Question: In my current project I am unable to set the "Other Linker Flags" as I have in others projects. No matter what I put in the "Other Link Flags" section of my xcode project settings it does not show up in the detailed build log, and the desired linking does not happen:

> Ld build/Debug-iphonesimulator/MyProject.app/MyProject normal i386
cd /Users/theUser/Development/xm8vc/MyProject/trunk
setenv MACOSX_DEPLOYMENT_TARGET 10.6
setenv PATH "/Developer/Platforms/iPhoneSimulator.platform/Developer/usr/bin:/Developer/usr/bin:/usr/bin:/bin:/usr/sbin:/sbin"
/Developer/Platforms/iPhoneSimulator.platform/Developer/usr/bin/g++-4.2 -arch i386 -isysroot /Developer/Platforms/iPhoneSimulator.platform/Developer/SDKs/iPhoneSimulator4.2.sdk -L/Users/theUser/Development/xm8vc/MyProject/trunk/build/Debug-iphonesimulator -L/Users/theUser/Development/xm8vc/MyProject/trunk -F/Users/theUser/Development/xm8vc/MyProject/trunk/build/Debug-iphonesimulator -F/Users/theUser/Development/xm8vc/MyProject/trunk -filelist /Users/theUser/Development/xm8vc/MyProject/trunk/build/MyProject.build/Debug-iphonesimulator/MyProject.build/Objects-normal/i386/MyProject.LinkFileList -mmacosx-version-min=10.6 -lxml2 -Xlinker -objc_abi_version -Xlinker 2 -framework Foundation -framework UIKit -framework CoreGraphics -framework CoreData -framework QuartzCore -framework AVFoundation -framework AddressBook -framework AddressBookUI -framework AudioToolbox -framework OpenGLES -framework CFNetwork -framework SystemConfiguration -framework MediaPlayer -lxml2 -lz -framework SpeechKit -o /Users/theUser/Development/xm8vc/MyProject/trunk/build/Debug-iphonesimulator/MyProject.app/MyProject
Is there something that would cause xcode to ignore the "Other Linker Flags?"
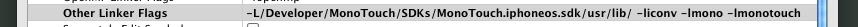
Answer: Where are you setting these flags? You can set flags like this at various levels in your project - project settings, target settings, etc. There's a full description in <URL>. It's possible that, for example, you are setting it in your project settings, and then it is being overridden by your target settings.